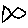
Label: fish